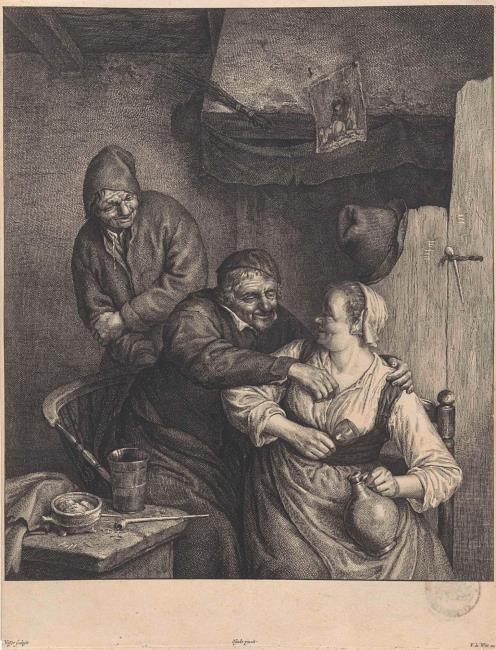
Title: Tavern interior with two men and a woman seated before a hearth
Artist: Johannes Visscher
Earliest date: 1653
Latest date: 1706
Genre: print
Iconography: Tobacco
Keywords: genre, inn interior, three human figures, knee-length portrait, man, woman, peasant, mutche, drinking, embracing, looking on, fire pot, drinking glass, pipe, ewer (vessel), fireplace, room divider, print (depicted), terracotta